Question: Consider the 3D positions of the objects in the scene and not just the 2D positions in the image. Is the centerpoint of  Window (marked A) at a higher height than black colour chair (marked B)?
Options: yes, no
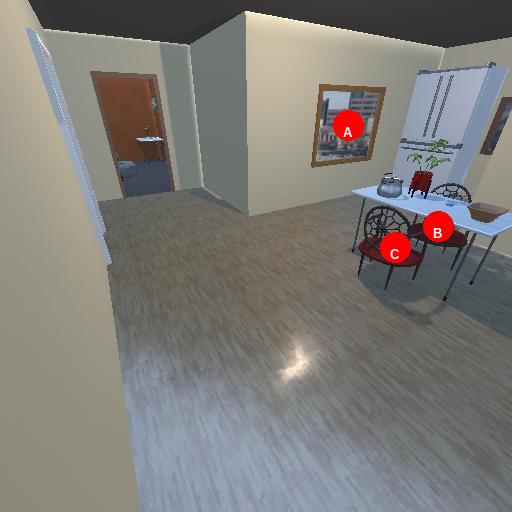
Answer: yes